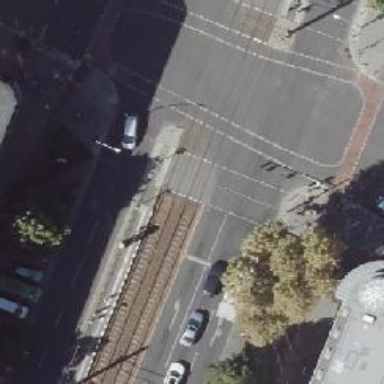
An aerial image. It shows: Crossing with traffic signals.